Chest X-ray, PA view. Patient: 64 years old, sex F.
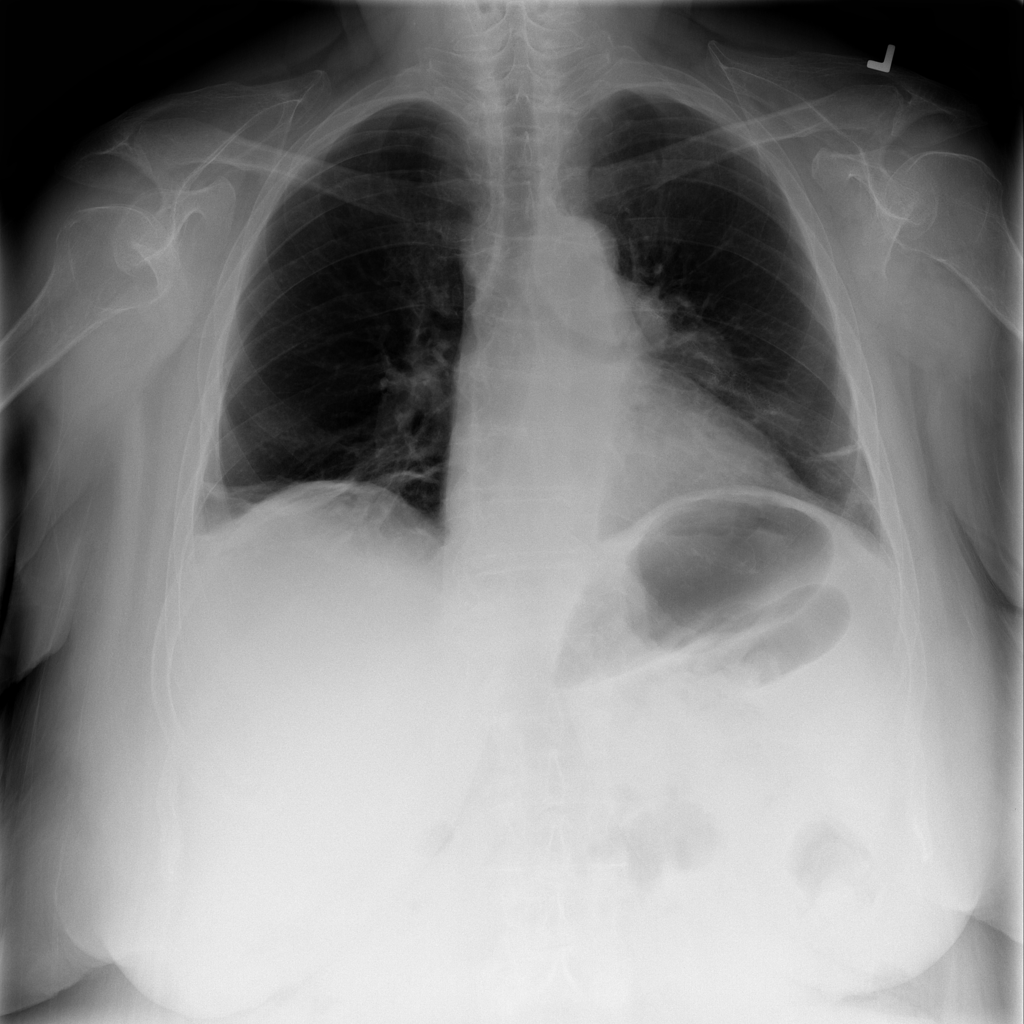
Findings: Atelectasis